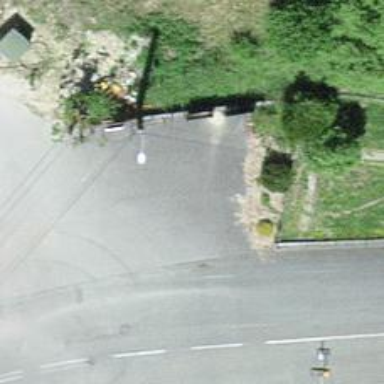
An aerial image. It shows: Brown bench.